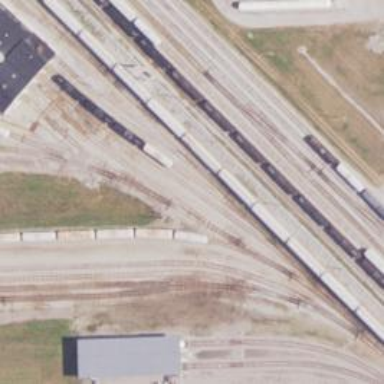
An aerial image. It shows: Rail spur service.